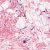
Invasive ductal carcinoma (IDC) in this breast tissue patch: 0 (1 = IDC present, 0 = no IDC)